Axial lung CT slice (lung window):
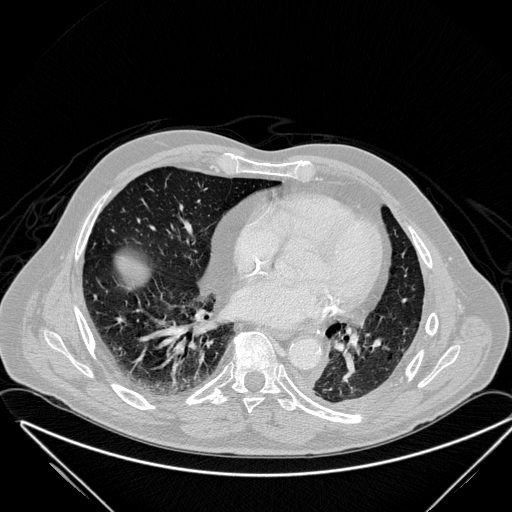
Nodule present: no